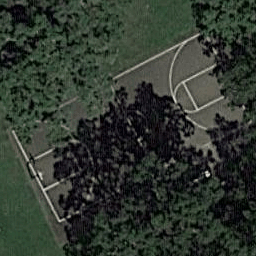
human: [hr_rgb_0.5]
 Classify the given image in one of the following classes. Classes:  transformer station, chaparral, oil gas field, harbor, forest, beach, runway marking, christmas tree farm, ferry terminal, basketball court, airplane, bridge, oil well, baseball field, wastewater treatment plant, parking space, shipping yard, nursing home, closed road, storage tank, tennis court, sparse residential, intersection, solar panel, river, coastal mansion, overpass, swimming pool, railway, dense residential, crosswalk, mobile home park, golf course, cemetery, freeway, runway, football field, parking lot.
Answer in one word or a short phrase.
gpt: basketball court